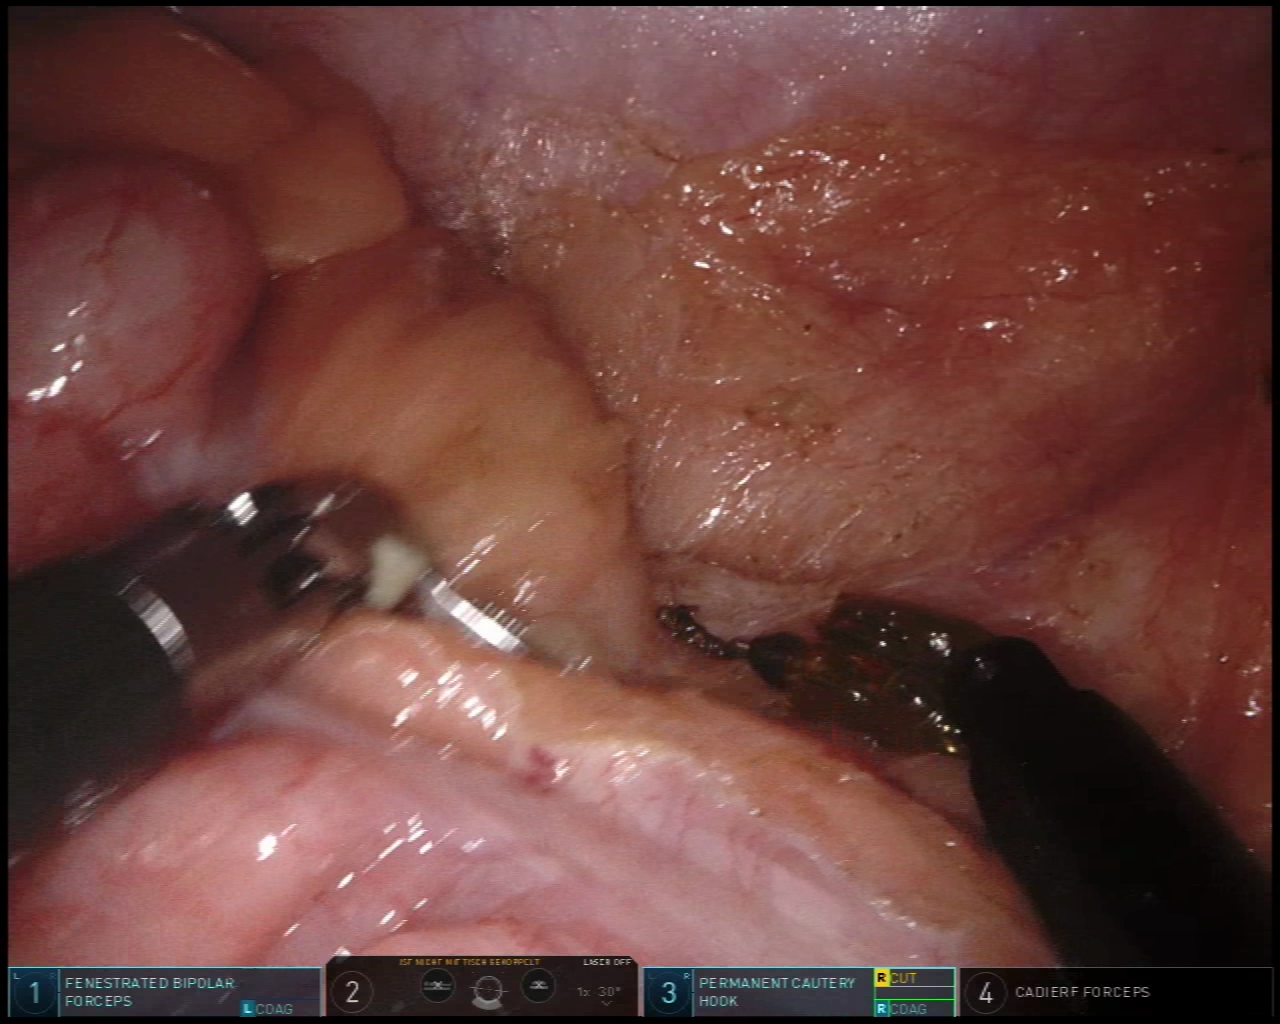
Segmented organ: abdominal_wall
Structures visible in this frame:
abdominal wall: yes
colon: yes
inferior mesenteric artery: no
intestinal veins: no
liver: no
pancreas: no
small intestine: no
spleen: no
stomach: no
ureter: no
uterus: no
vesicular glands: no